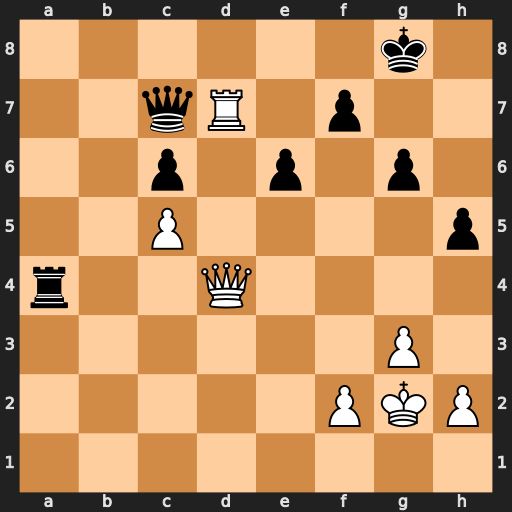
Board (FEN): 6k1/2qR1p2/2p1p1p1/2P4p/r2Q4/6P1/5PKP/8
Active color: w
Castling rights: -
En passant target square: -
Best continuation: Rd8+ Qxd8 Qxd8+